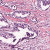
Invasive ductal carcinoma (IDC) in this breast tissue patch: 1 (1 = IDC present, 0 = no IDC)